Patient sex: M
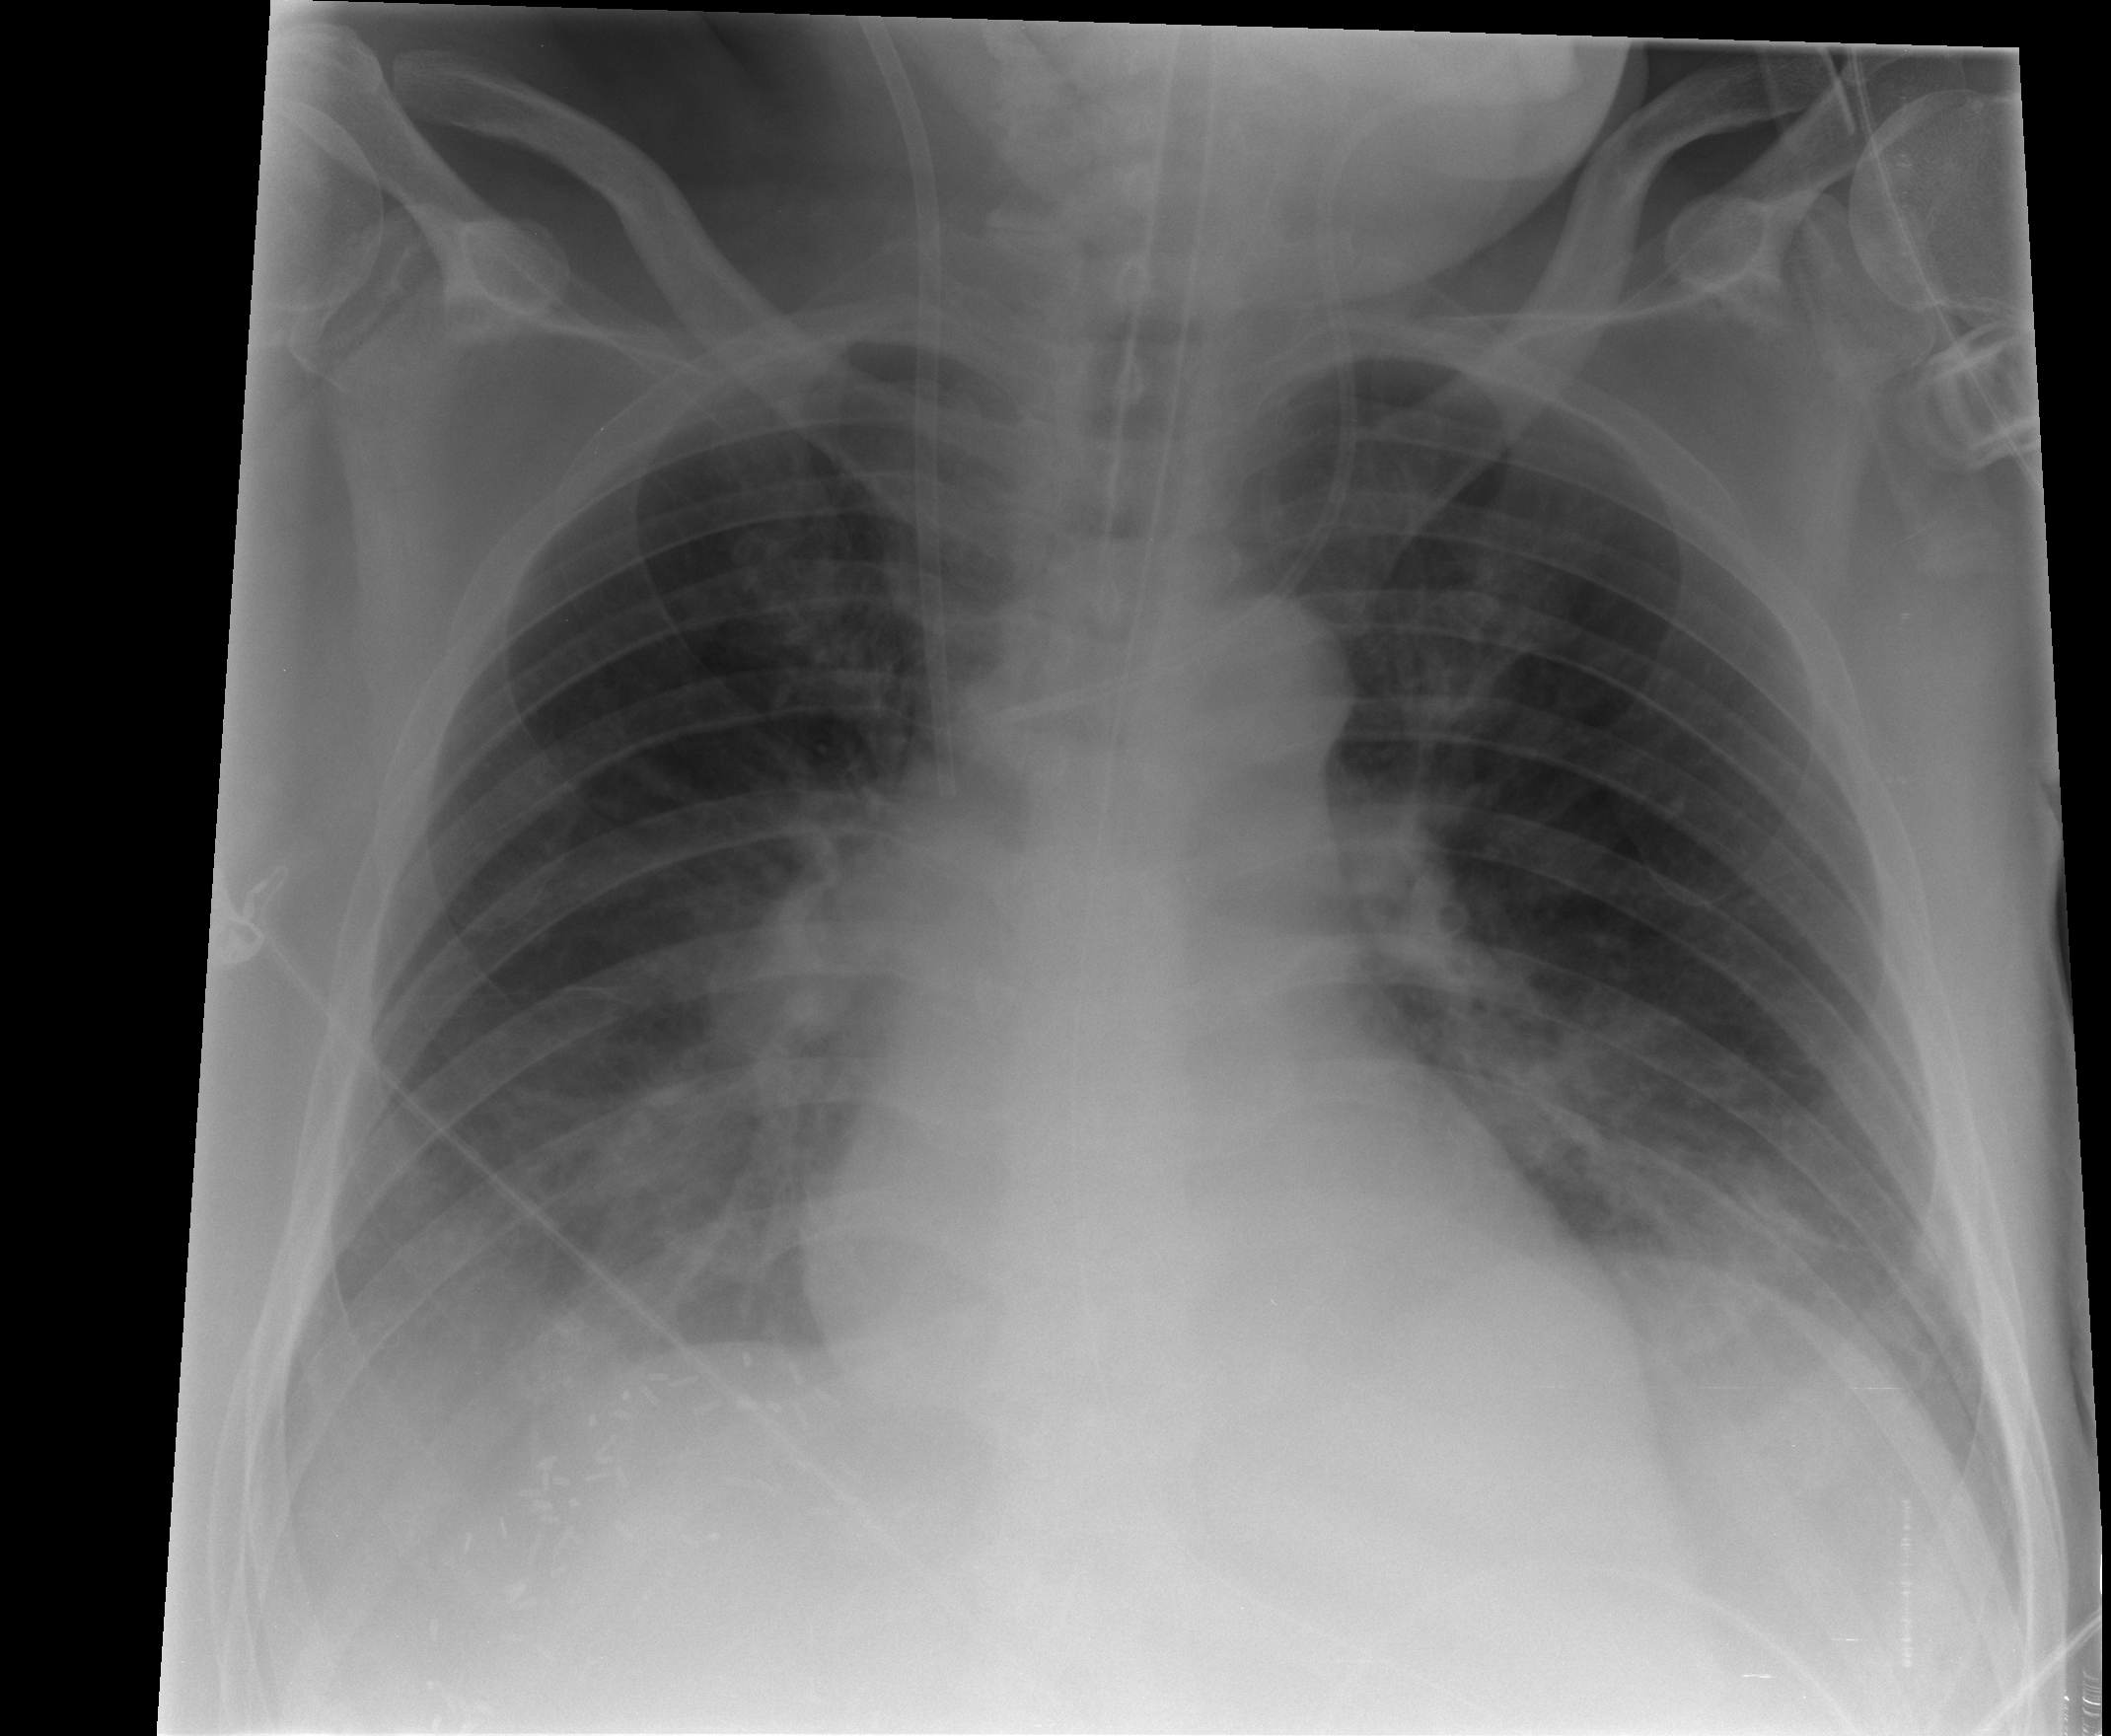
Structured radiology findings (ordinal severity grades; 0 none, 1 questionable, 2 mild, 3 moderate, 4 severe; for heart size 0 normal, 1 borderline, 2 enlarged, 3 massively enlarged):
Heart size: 0
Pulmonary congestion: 0
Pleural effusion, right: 0
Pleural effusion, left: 2
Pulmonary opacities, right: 1
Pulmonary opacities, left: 1
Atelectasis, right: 2
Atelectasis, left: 2